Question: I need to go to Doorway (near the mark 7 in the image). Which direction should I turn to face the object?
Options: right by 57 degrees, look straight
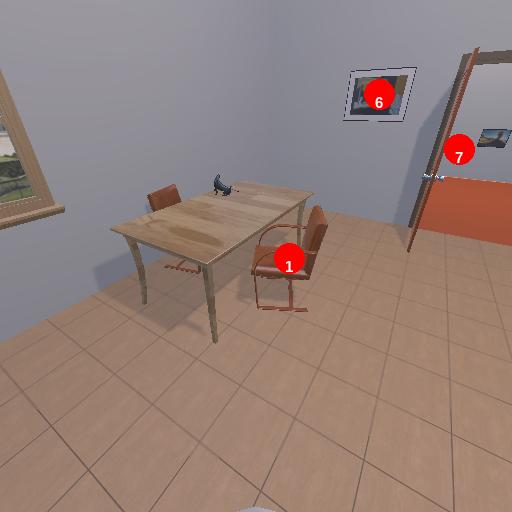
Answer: right by 57 degrees